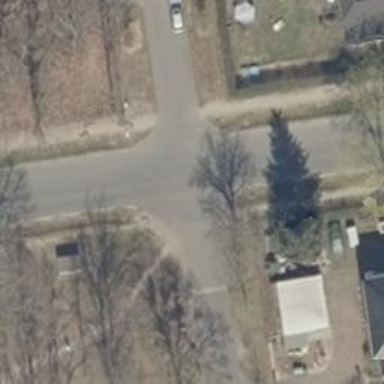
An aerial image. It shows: Unmarked road crossing.